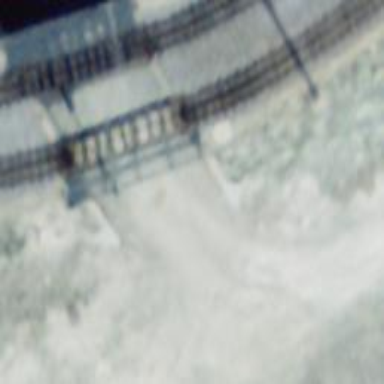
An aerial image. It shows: Retaining wall.